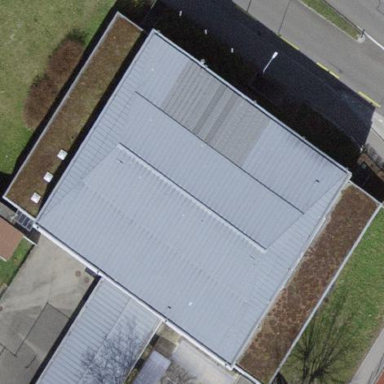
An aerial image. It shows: School building located within sports center.